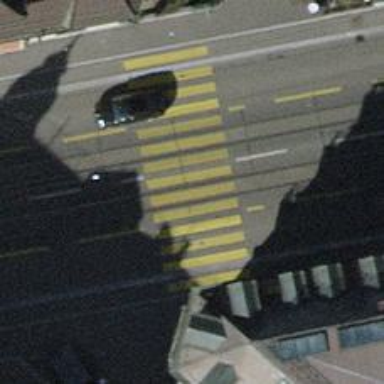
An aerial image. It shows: Tram crossing on the railway.